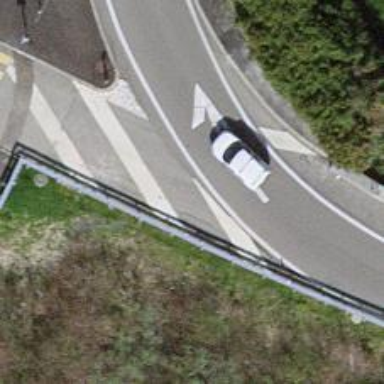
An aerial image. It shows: Asphalt driveway designated as service road.